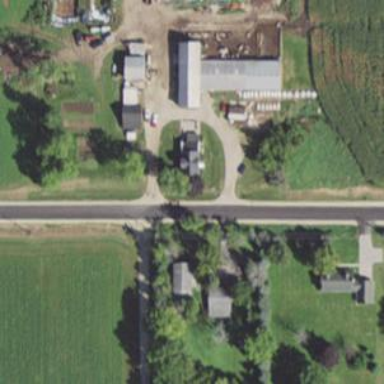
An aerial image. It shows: Residential road.